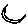
Label: moon